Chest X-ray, AP view. Patient: 32 years old, sex M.
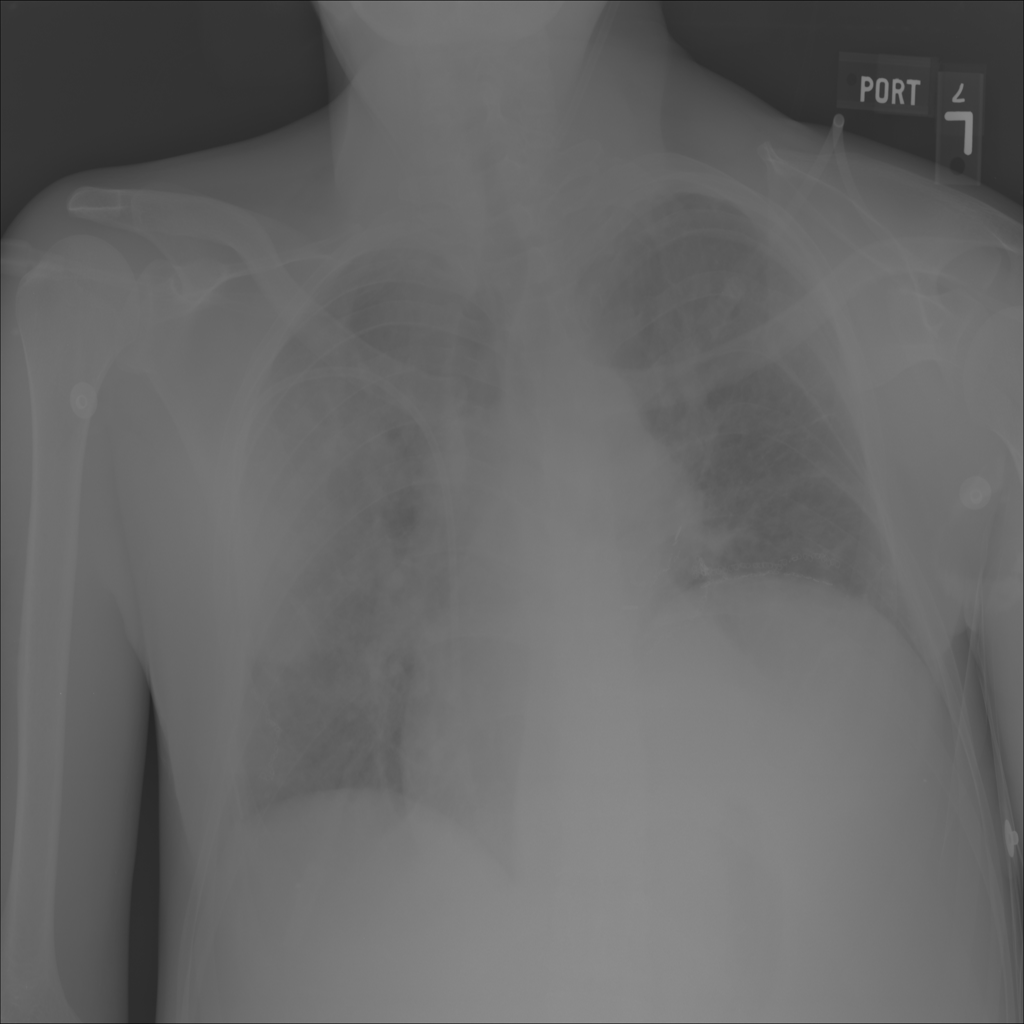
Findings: Pleural_Thickening, Pneumonia